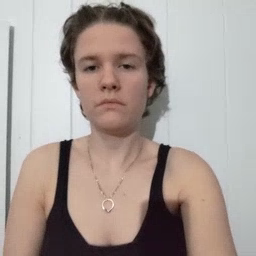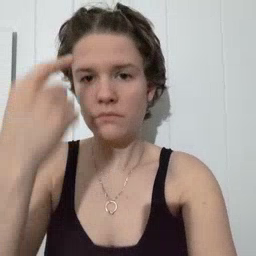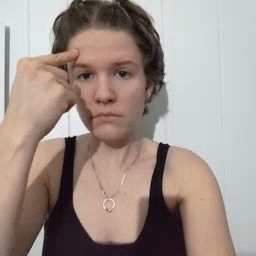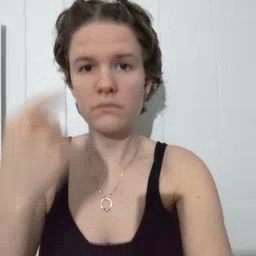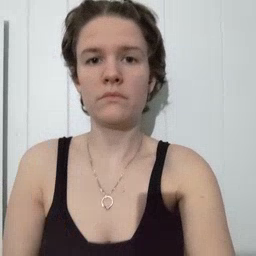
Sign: think